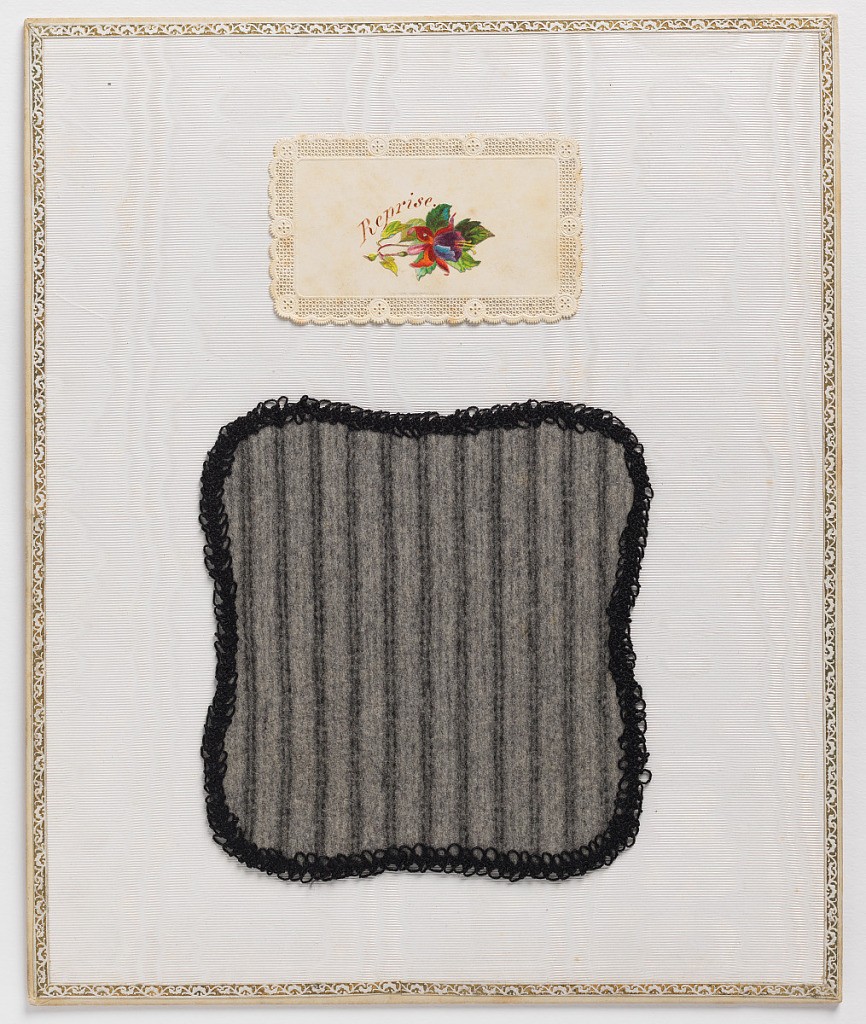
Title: Sewing sample
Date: late 19th century
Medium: Wool
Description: Sample of grey wool cloth with narrow black stripes and finished with black silk looped cord edge. (No mending visible to eye - may represent a patch (?) ).